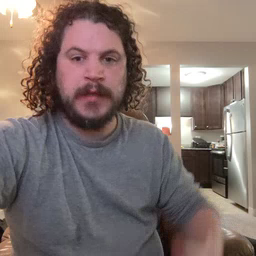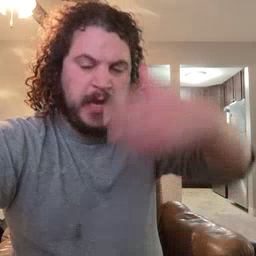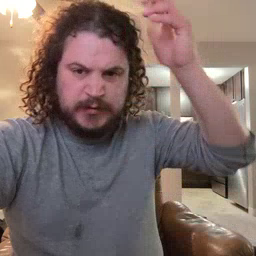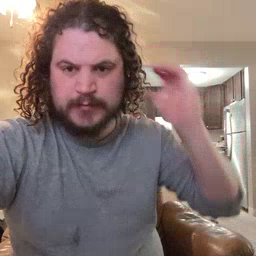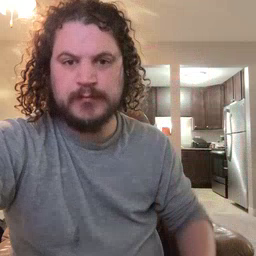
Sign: lion